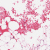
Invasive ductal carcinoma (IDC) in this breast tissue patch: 0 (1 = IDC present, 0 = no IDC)